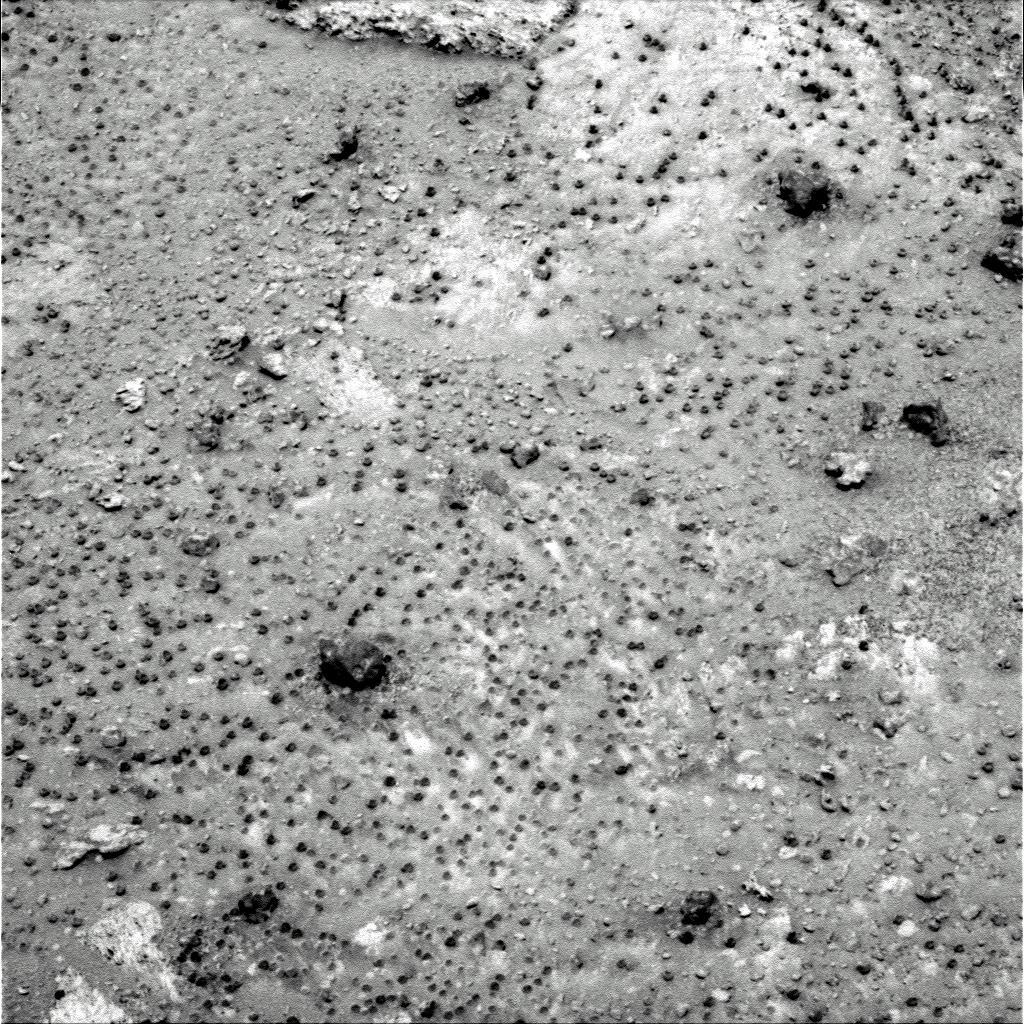
Terrain classes present: Bedrock, Gravel / Sand / Soil, Rock, Shadow